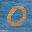
Label: 0